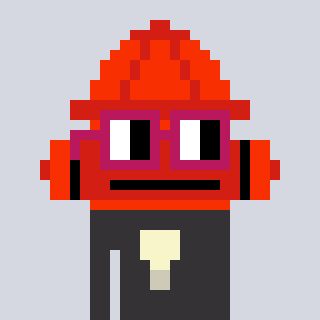
a pixel art character with square dark red glasses, a fire hydrant-shaped head and a grayscale-colored body on a cool background